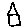
Label: house